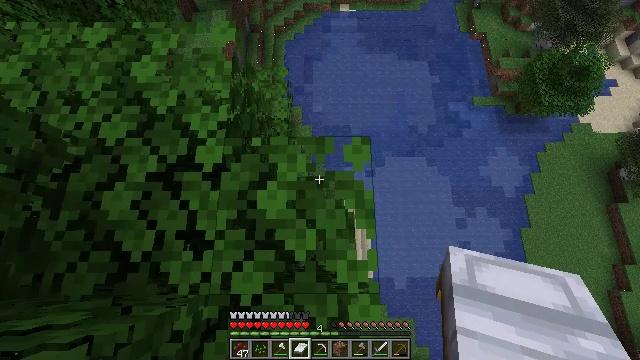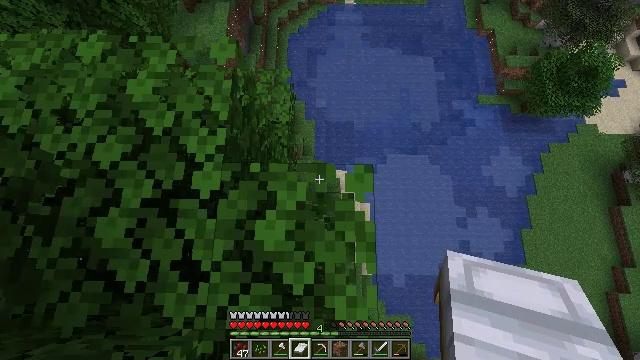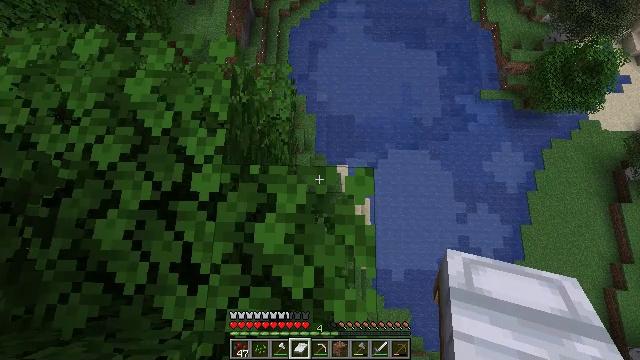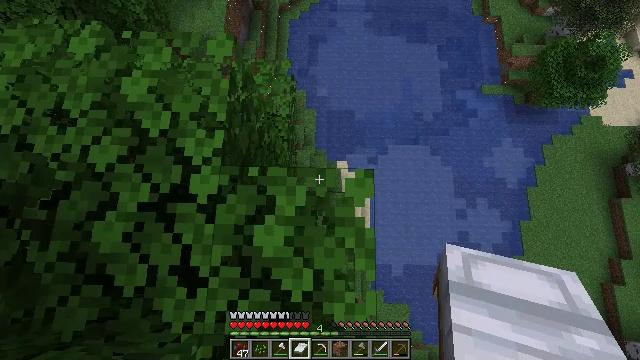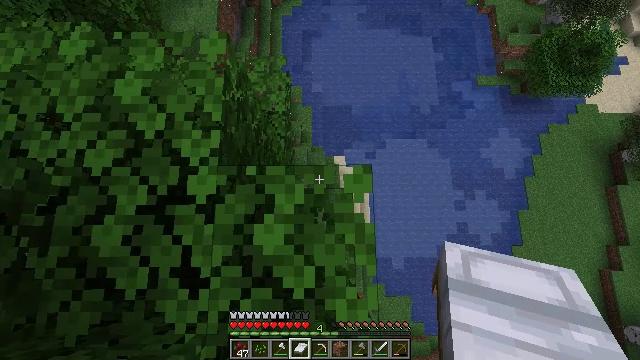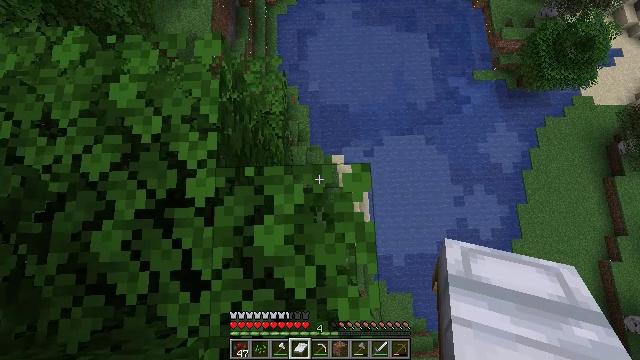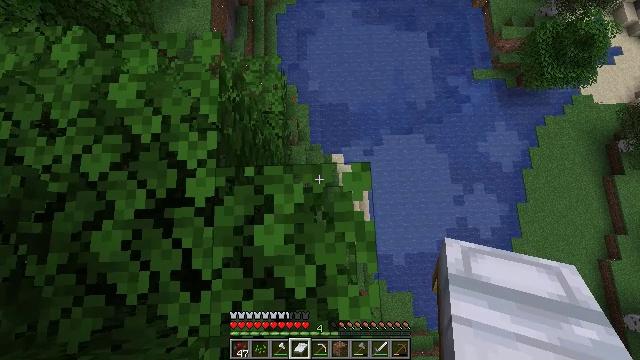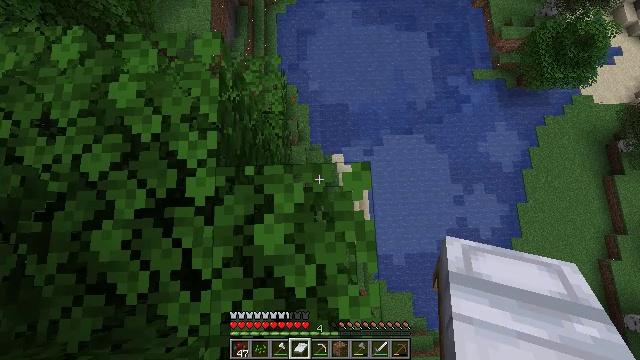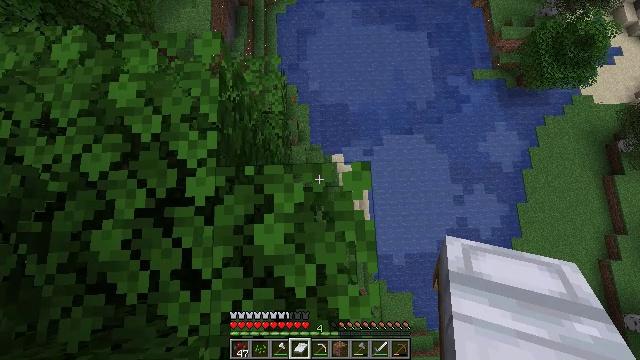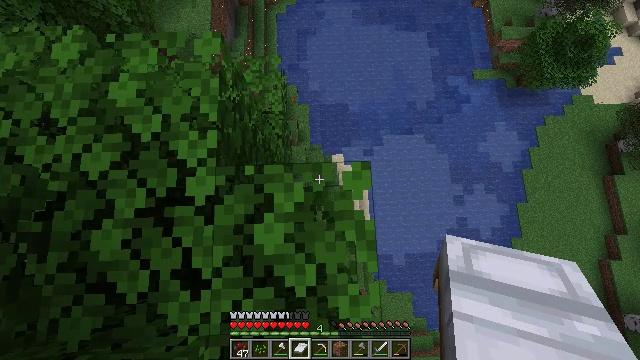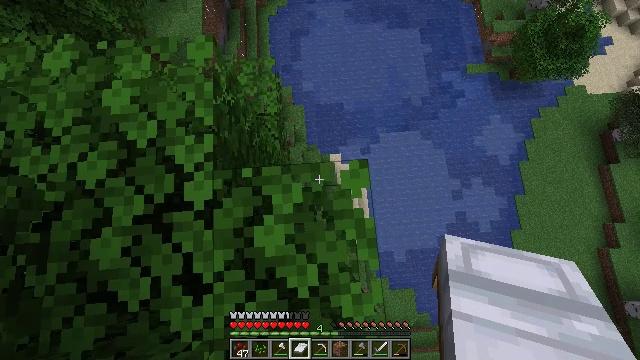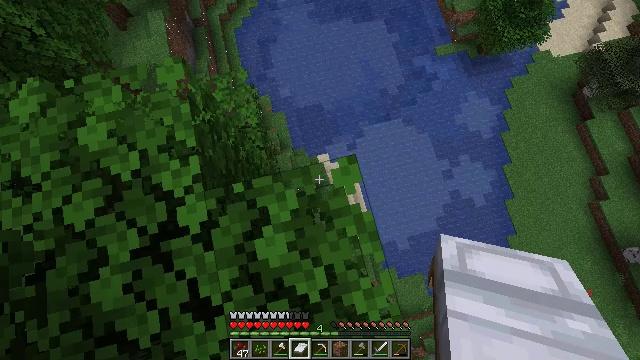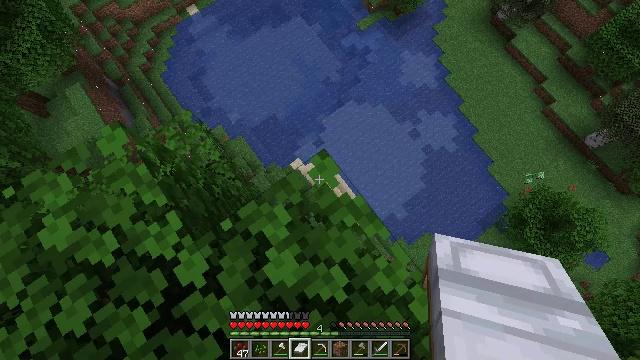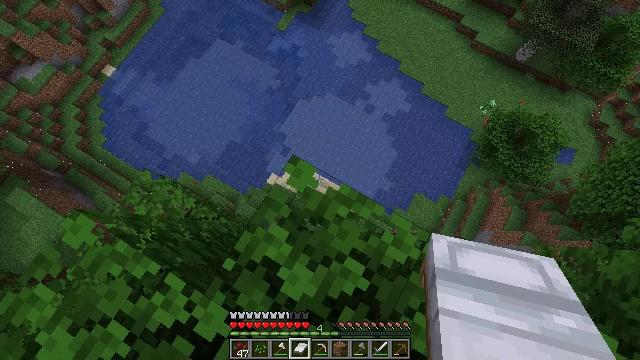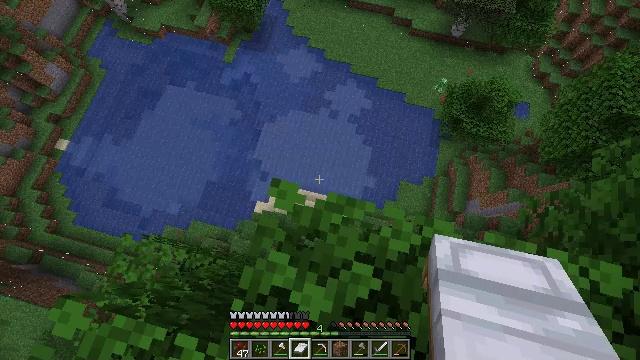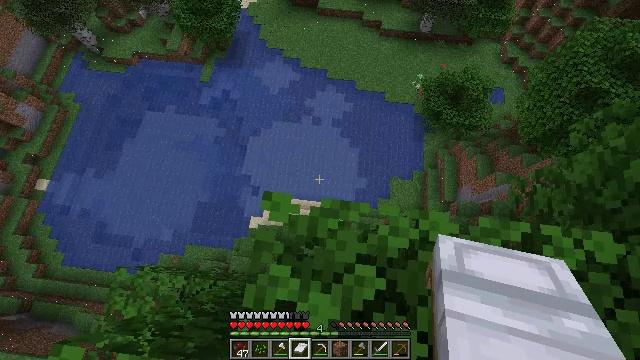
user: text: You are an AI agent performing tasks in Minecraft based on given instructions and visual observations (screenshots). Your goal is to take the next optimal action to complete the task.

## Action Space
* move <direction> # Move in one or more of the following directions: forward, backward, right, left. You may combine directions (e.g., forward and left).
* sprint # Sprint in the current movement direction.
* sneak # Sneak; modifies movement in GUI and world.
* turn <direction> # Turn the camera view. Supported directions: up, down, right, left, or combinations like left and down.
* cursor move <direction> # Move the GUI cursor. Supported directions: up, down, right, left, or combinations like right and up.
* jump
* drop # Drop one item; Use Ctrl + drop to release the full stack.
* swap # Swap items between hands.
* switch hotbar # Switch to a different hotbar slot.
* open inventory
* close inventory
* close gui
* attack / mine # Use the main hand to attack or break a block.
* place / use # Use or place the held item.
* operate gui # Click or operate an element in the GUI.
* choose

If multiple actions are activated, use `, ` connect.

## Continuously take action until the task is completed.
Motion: motion action
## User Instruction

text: Attack the chest to pick it up.
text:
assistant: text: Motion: turn left and down
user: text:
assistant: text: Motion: turn down
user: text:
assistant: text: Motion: turn down
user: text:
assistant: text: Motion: turn right
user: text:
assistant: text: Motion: turn right
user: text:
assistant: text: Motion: no_op
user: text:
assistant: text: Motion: no_op
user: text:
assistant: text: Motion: no_op
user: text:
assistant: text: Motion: no_op
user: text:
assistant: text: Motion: turn right
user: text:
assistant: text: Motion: turn right
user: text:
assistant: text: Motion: turn right
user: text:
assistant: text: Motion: turn right
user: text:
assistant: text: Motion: turn right and up
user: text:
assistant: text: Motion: turn right and up
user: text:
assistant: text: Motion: no_op
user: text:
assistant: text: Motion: no_op
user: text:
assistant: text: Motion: no_op
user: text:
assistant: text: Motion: turn down
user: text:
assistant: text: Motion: turn right and down
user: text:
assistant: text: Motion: turn right
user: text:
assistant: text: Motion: no_op
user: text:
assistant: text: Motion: no_op
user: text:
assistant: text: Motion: no_op
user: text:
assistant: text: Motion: no_op
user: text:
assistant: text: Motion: no_op
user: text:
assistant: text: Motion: no_op
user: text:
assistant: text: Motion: no_op
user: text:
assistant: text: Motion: no_op
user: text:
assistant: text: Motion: no_op